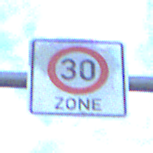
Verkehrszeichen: BeginnZone30
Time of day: SunriseSunset
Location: Outdoor (Suburban)
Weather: PartlyCloudy
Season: NotSpecified
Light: Natural